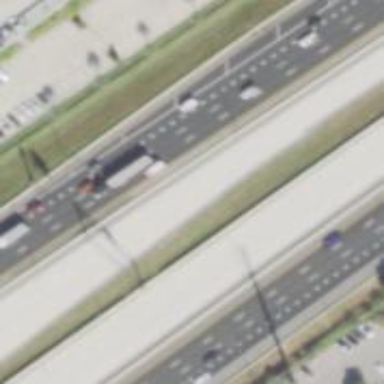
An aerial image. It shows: Motorway junction.